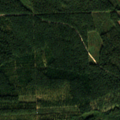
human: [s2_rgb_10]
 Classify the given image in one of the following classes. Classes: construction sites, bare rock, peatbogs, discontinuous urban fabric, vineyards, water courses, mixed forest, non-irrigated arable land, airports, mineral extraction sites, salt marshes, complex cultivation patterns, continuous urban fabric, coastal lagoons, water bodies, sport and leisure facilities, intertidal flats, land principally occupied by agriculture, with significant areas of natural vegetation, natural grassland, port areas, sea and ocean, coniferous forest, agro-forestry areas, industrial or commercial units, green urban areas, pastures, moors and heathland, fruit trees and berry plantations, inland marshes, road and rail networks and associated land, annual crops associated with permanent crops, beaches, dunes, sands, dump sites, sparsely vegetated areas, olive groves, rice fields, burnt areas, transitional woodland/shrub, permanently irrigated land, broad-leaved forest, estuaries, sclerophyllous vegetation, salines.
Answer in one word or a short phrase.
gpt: land principally occupied by agriculture, with significant areas of natural vegetation, coniferous forest, transitional woodland/shrub